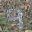
Label: 9